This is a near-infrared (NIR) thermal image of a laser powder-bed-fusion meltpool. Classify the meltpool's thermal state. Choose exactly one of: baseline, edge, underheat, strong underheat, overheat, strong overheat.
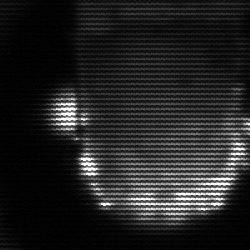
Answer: baseline